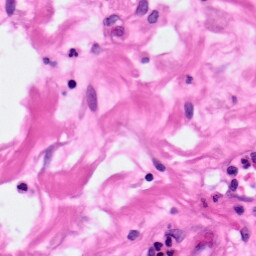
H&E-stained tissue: Pancreatic